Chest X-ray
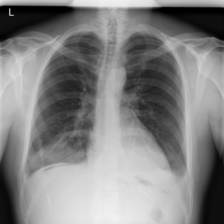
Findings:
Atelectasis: negative
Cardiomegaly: negative
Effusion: positive
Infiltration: negative
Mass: negative
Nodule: negative
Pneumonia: negative
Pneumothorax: negative
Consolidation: negative
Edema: negative
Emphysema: negative
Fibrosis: negative
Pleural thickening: negative
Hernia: negative